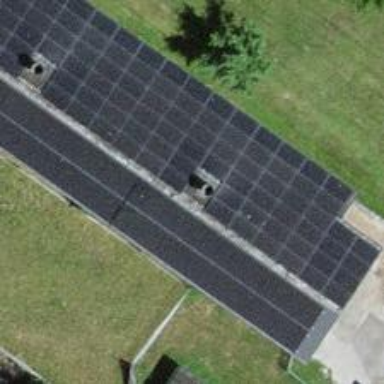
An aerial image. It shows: Solar power generator using photovoltaic method with solar photovoltaic panel types.